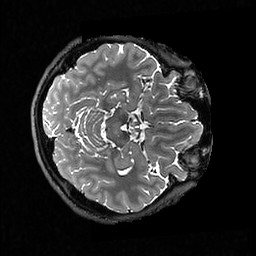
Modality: T2w
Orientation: axial
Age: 45
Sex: female
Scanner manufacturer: ge
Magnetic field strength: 3 T
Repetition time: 3.202 s
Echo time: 0.06683 s